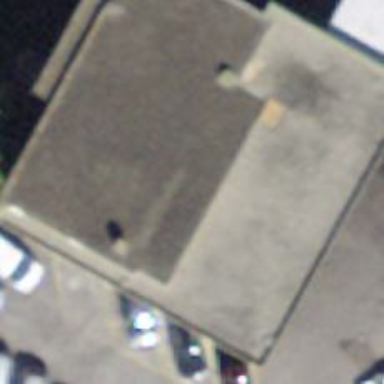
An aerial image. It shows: Car repair shop.